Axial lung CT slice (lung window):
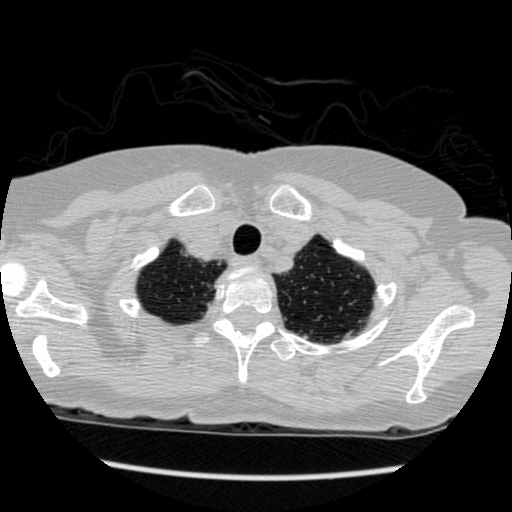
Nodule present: no